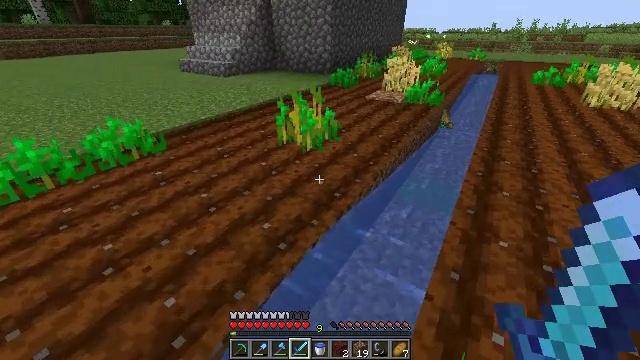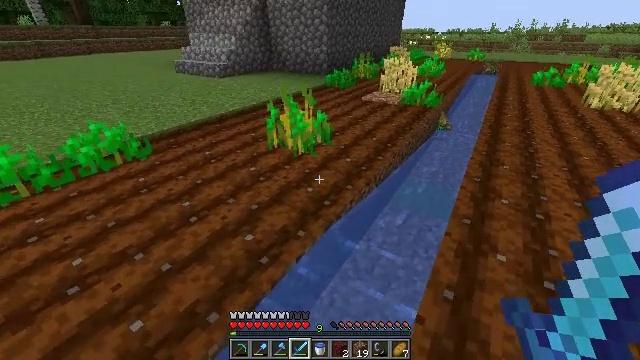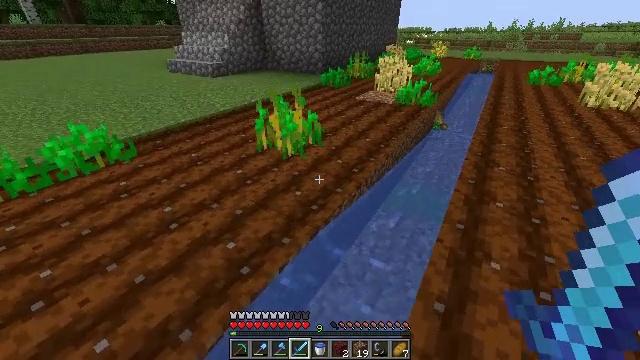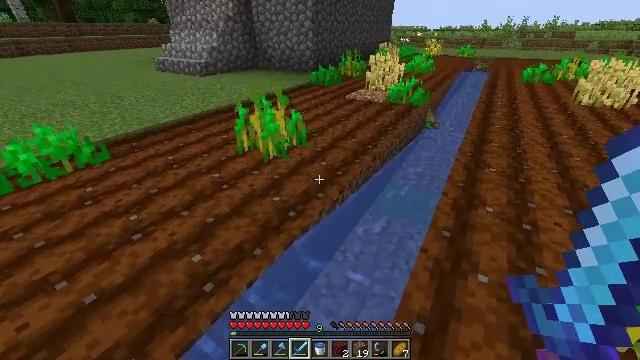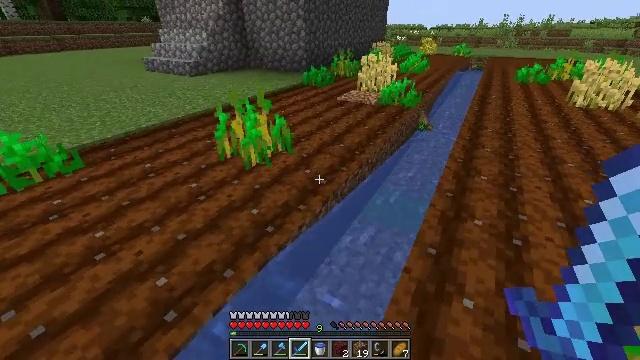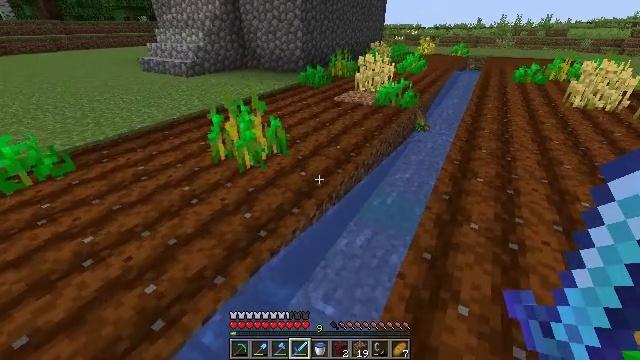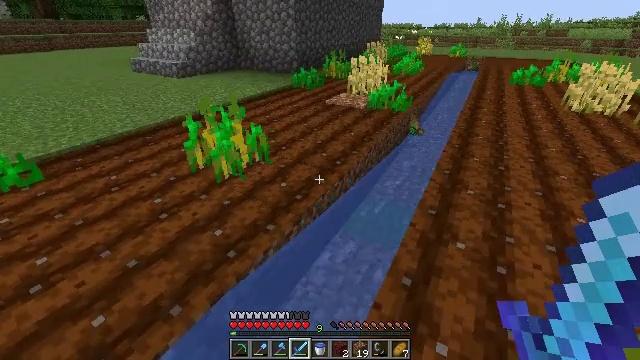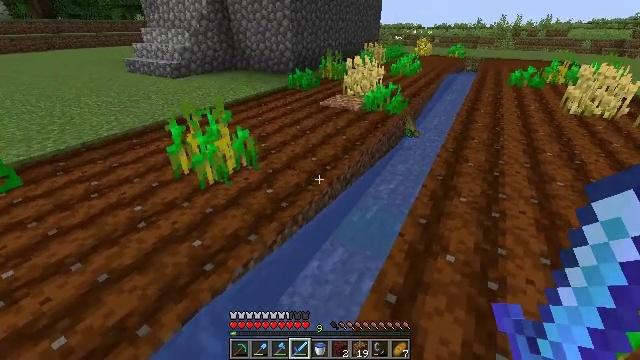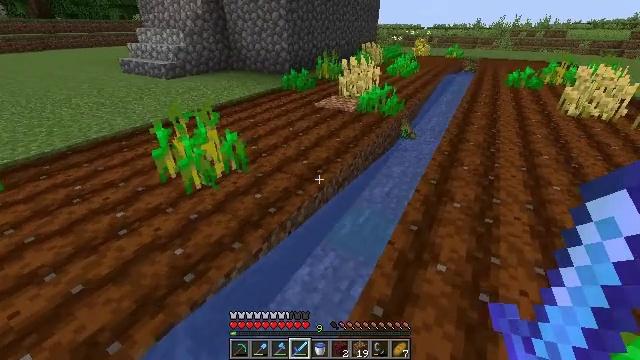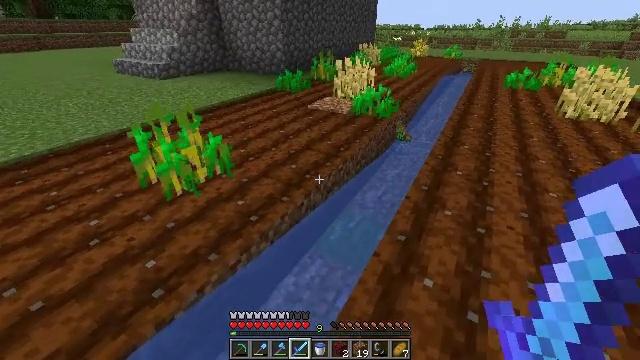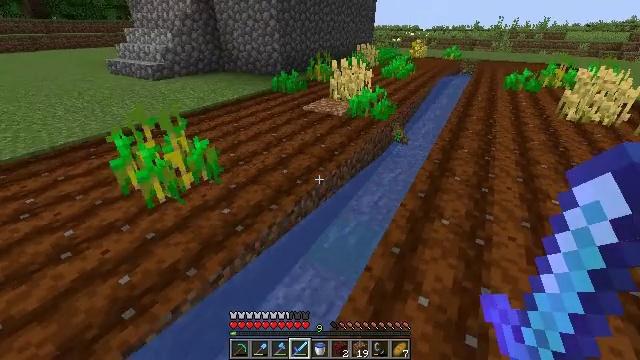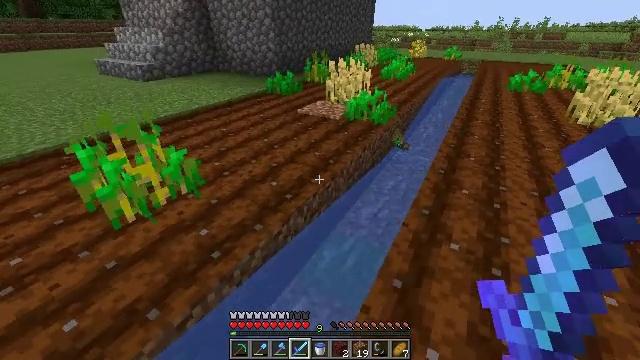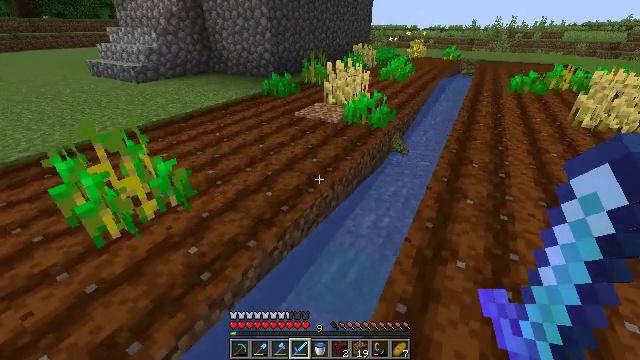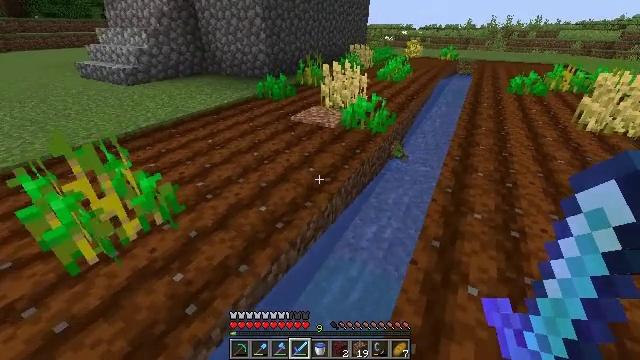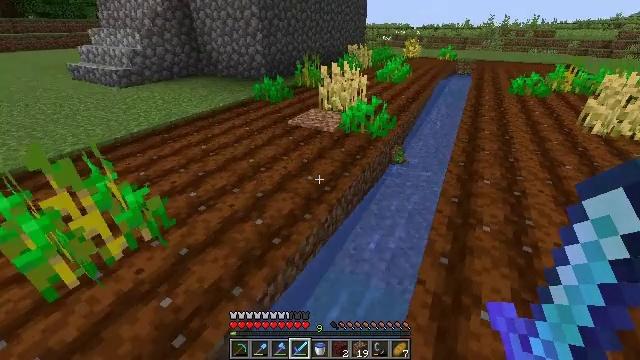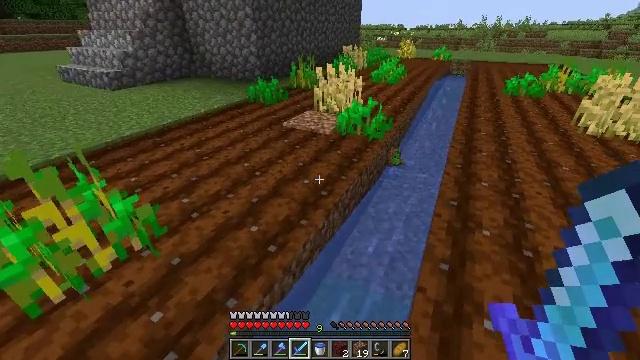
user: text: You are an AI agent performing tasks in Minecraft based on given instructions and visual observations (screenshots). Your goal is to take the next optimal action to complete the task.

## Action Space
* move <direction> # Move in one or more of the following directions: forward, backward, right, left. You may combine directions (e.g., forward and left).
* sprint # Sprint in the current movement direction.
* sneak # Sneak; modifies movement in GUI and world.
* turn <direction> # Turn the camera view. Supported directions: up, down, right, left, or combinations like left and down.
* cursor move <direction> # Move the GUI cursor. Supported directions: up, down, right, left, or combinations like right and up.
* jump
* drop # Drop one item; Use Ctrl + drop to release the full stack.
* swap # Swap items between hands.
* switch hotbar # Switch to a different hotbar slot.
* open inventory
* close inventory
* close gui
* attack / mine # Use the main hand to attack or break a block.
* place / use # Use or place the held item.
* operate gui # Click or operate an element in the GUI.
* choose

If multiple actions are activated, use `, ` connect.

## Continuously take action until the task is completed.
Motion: motion action
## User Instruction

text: Destroy the wheat to collect it.
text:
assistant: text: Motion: move forward and move right
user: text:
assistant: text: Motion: move forward and move right
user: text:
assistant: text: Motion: move forward and move right
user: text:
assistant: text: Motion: move forward and move right
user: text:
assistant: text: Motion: move forward and move right
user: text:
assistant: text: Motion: move forward and move right
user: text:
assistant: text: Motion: move forward and move right
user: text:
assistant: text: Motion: move forward and move right
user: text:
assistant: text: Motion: move forward
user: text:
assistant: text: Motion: move forward
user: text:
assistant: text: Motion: move forward
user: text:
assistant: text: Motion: move forward
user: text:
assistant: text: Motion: move forward
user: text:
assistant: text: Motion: move forward
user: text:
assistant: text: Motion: move forward, turn right
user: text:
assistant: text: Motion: move forward, turn right
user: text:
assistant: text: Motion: move forward, turn right
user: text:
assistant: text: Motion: move forward and move right, turn right
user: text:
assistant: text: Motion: move forward and move right, turn right
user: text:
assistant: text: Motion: move forward and move right, turn right
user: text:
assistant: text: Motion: move forward and move right
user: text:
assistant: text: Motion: move forward and move right
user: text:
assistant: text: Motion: move forward and move right
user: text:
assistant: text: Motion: move forward
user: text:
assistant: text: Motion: move forward
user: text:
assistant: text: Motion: move forward
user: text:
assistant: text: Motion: move forward
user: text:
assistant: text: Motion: move forward
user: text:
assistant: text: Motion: move forward
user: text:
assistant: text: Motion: move forward